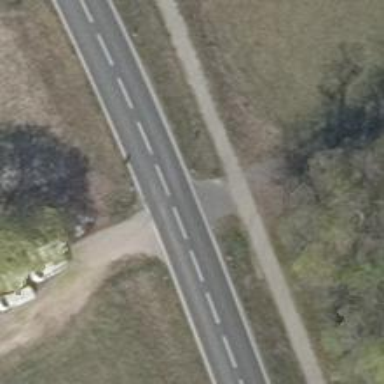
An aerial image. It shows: Service road with asphalt surface. The tracktype is grade1.